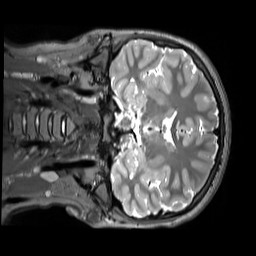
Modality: T2w
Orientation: coronal
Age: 13
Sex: male
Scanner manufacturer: siemens
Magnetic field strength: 3 T
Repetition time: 3.2 s
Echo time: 0.408 s